Question: I have a record that is returned from an angular $resource promise like below.

The record is an array and within each array of record there another variable array. I try displaying in my view like below.
'''
div(ng-repeat="category in categories")
h6
img(src="{{category.ImageUrl}}")
|{{category.Name}}
ul(class="list-unstyled")
li(item in category.CategoryItems)
a(href="#") {{item.Item}} (0)
'''
The problem is , category.CategoryItems returned undefined and empty as a result even though its actually an array of objects. Please how do i print those? Each category has category items of an array type. How do i best achieve this pls?
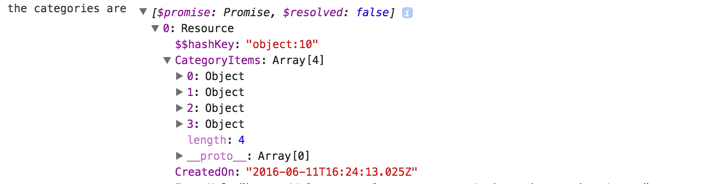
Answer: You didn't use ng-repeat the second time. Try this:
'''
div(ng-repeat="category in categories")
h6
img(src="{{category.ImageUrl}}")
|{{category.Name}}
ul(class="list-unstyled")
li(ng-repeat="item in category.CategoryItems") //ng-repeat added
a(href="#") {{item.Item}} (0)
'''